Interaction volume radius: 5 \u00c5
Interaction volume height: 25 \u00c5
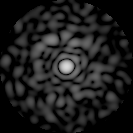
Disorder parameter: 0.8639